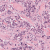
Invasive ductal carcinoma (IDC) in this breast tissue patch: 1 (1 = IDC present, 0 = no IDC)